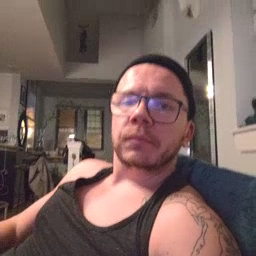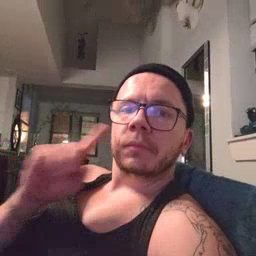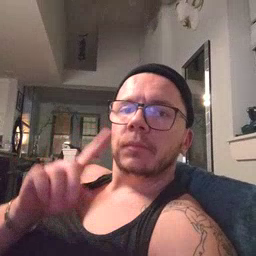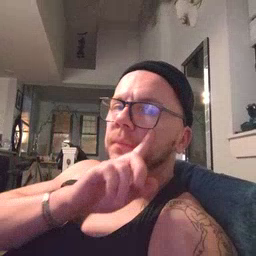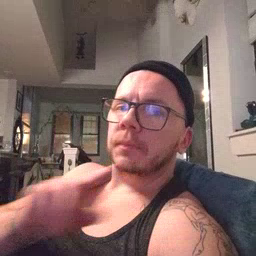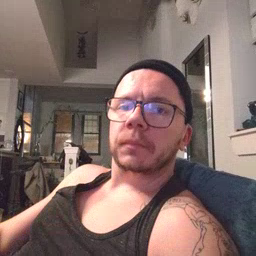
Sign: eye